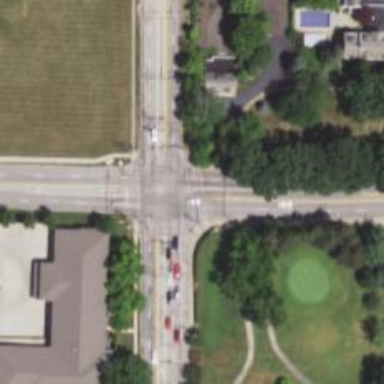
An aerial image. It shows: Crossing on the road with line markings.